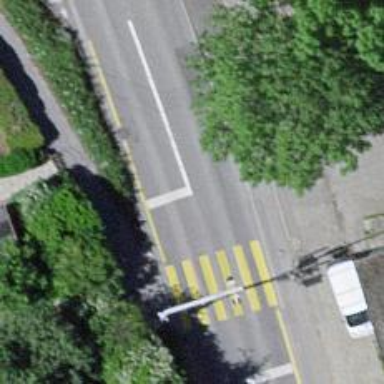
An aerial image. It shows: Road with traffic signals.